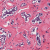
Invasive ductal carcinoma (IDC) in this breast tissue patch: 0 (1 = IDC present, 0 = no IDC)